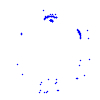
Particle: pion